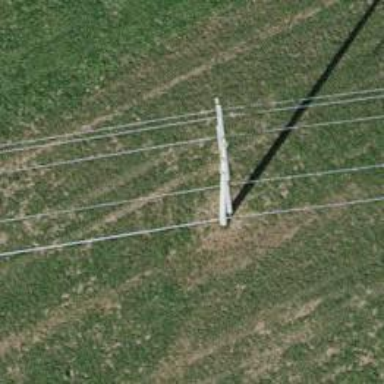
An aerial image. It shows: Three power lines with cables.